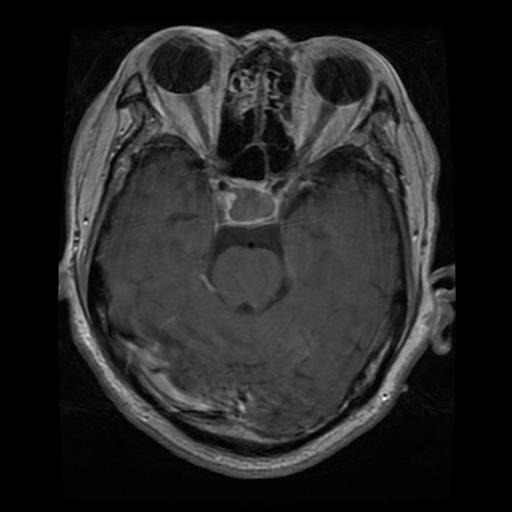
Label: pituitary